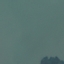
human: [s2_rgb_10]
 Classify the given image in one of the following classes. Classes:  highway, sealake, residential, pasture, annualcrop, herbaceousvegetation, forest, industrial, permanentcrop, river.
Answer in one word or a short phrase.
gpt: SeaLake